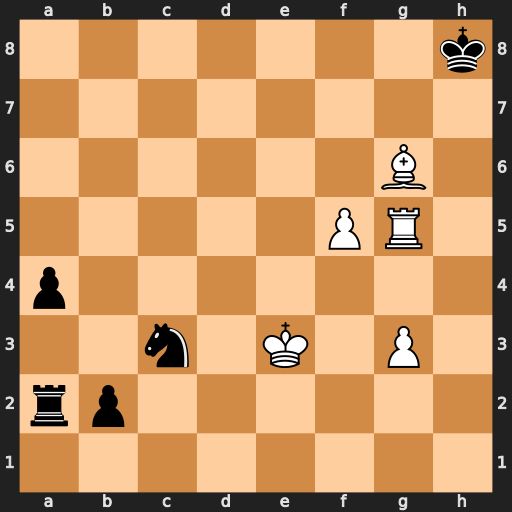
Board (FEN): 7k/8/6B1/5PR1/p7/2n1K1P1/rp6/8
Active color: w
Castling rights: -
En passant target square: -
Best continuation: f6 Ra3 Rh5+ Kg8 f7+